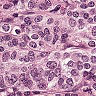
Metastatic tissue present: yes